Question: I'm having trouble converting the follow result from elasticsearch into a different form. Is there a quick way to do this, or would jumping in a for loop be necessary? Thanks in advance:
This is how it is in raw format:
'''
[Object, Object, Object, Object, Object, Object, Object, Object, Object, Object]
1. 0: Object
1. count: 986
2. term: "virginia"
3. __proto__: Object
2. 1: Object
1. count: 447
2. term: "washington"
3. __proto__: Object
3. 2: Object
1. count: 345
2. term: "newYork"
'''
'''
var states= [
{
"key": 'popular',
"values": [
[ 'texas' , 10] ,
[ 'washington' , 5] ,
[ 'new york' , 20] ,
[ 'virginia' , 40]
]
}
];
'''
To help show what the data looks like, this image shows the format from console:

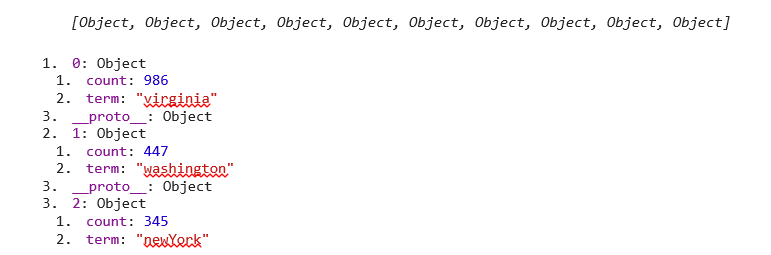
Answer: Looking at your sample data, it appears to be an array of objects, each with a 'term' and 'count' property. 'Array#map' would do the trick for converting it into arrays with the term in the first position and the count in the second:
'''
var states= [
{
"key": 'popular',
"values": data.map(function(entry) {
return [entry.term, entry.count];
})
}
];
'''
Live example:
'''
var data = [
{
term: "virginia",
count: 986
},
{
term: "washington",
count: 447
},
{
term: "newYork",
count: 345
}
];
var states= [
{
"key": 'popular',
"values": data.map(function(entry) {
return [entry.term, entry.count];
})
}
];
// Result (I'm only using JSON here as a convenient way to
// display the result; the question doesn't use JSON at all)
var pre = document.createElement('pre');
pre.innerHTML = JSON.stringify(states, null, 2);
document.body.appendChild(pre);
'''